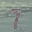
Label: 7